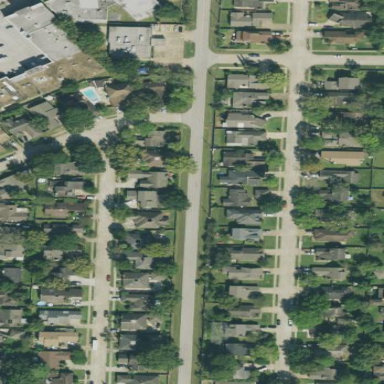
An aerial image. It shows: Residential area within neighborhood.